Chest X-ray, AP view. Patient: 38 years old, sex F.
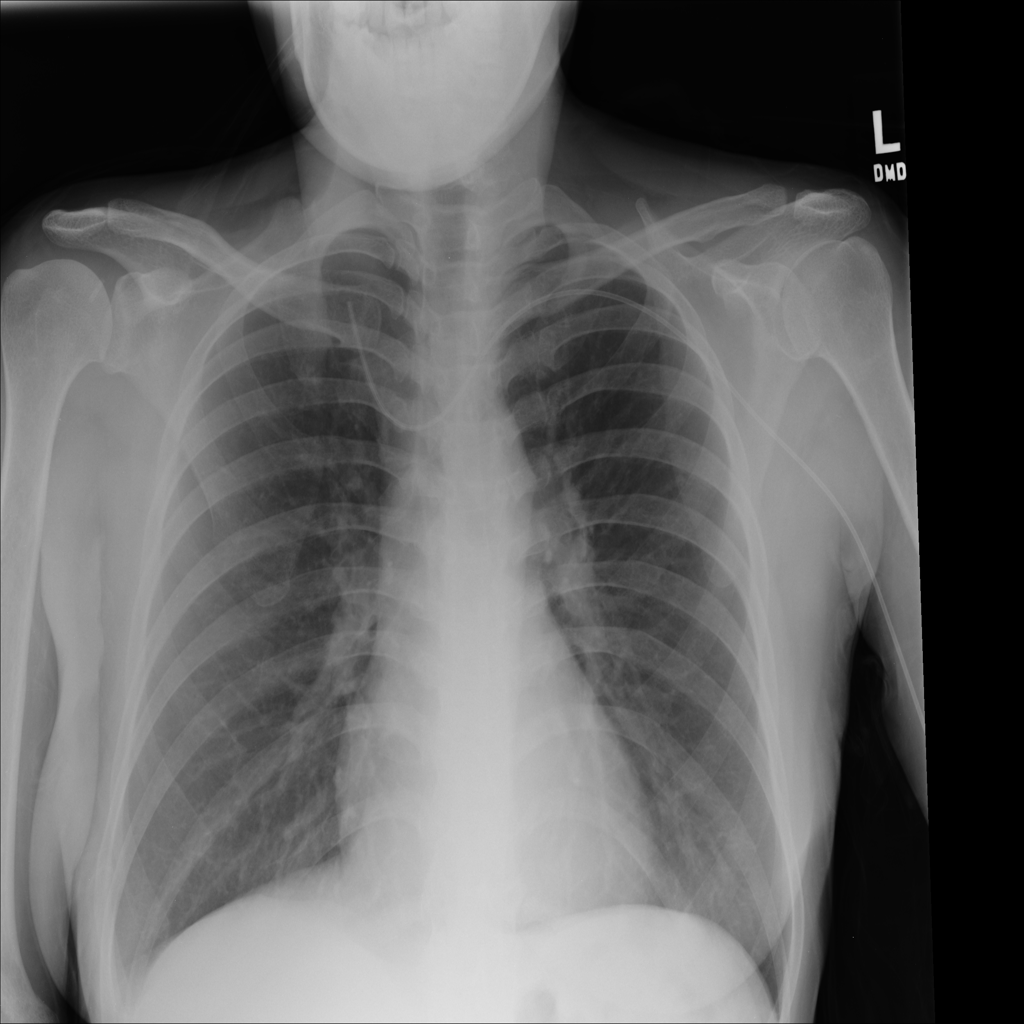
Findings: No Finding